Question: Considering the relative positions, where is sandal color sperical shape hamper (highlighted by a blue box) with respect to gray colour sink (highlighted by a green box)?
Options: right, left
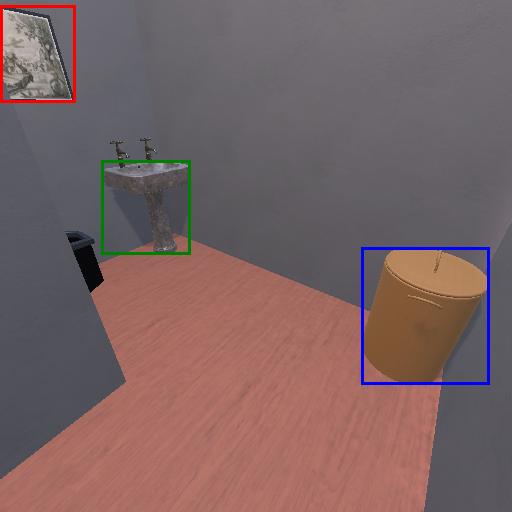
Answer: right